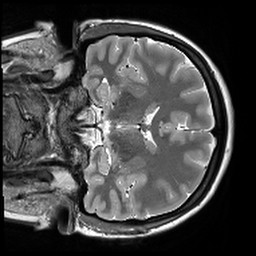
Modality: T2starw
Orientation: coronal
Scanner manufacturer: siemens
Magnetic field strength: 3 T
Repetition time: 9.86 s
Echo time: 0.05 s